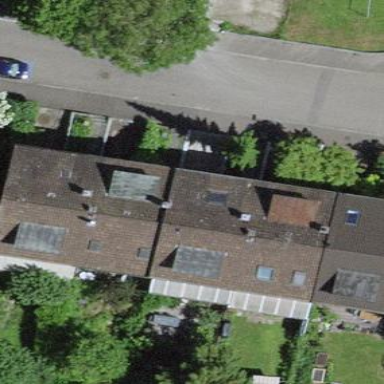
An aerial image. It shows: Terrace building.